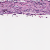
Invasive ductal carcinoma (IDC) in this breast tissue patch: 1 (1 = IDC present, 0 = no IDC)